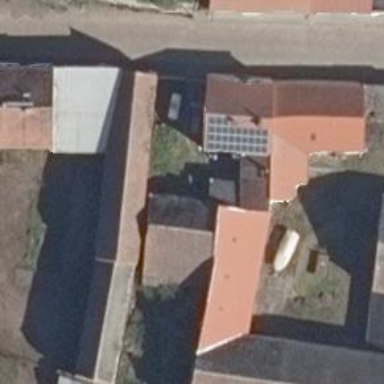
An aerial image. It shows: Solar photovoltaic panel generator producing electricity in small installation.